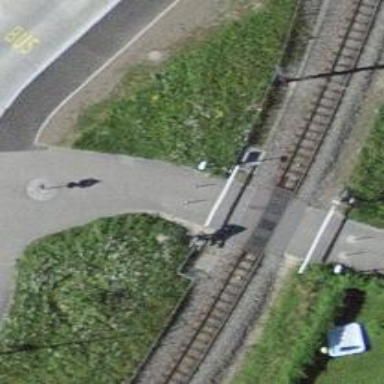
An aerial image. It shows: Bollard.